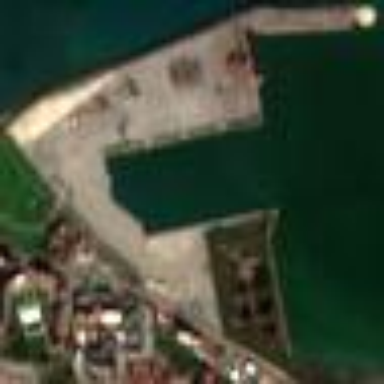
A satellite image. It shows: Harbour area.